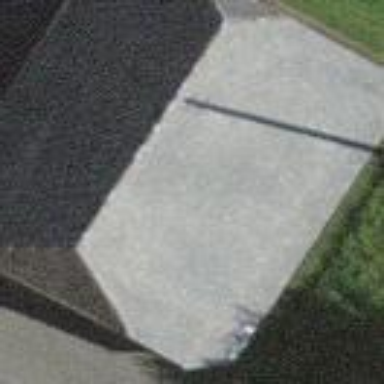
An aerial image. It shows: Hut.